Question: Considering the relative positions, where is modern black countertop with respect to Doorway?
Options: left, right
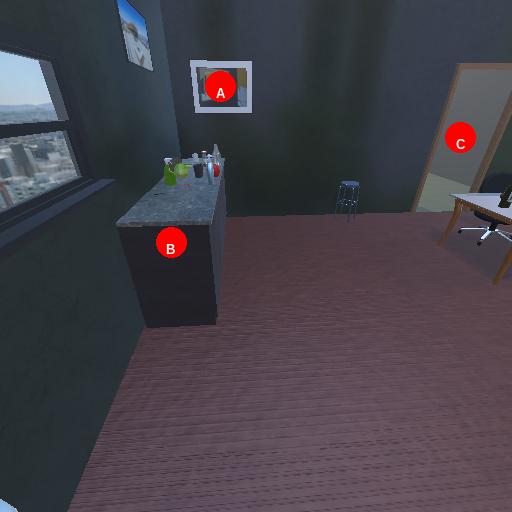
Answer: left